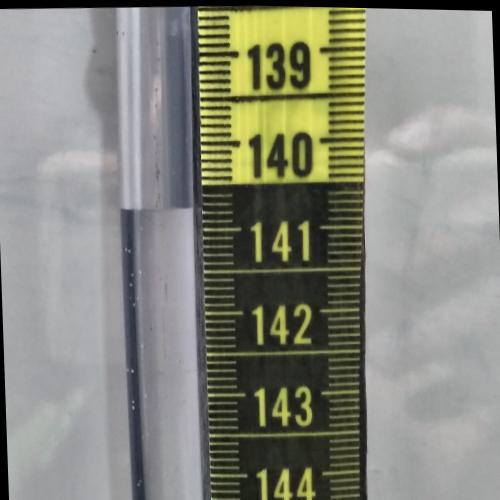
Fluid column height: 140.7 cm